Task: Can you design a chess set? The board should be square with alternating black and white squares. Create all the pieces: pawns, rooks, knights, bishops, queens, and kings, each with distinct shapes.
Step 2053:
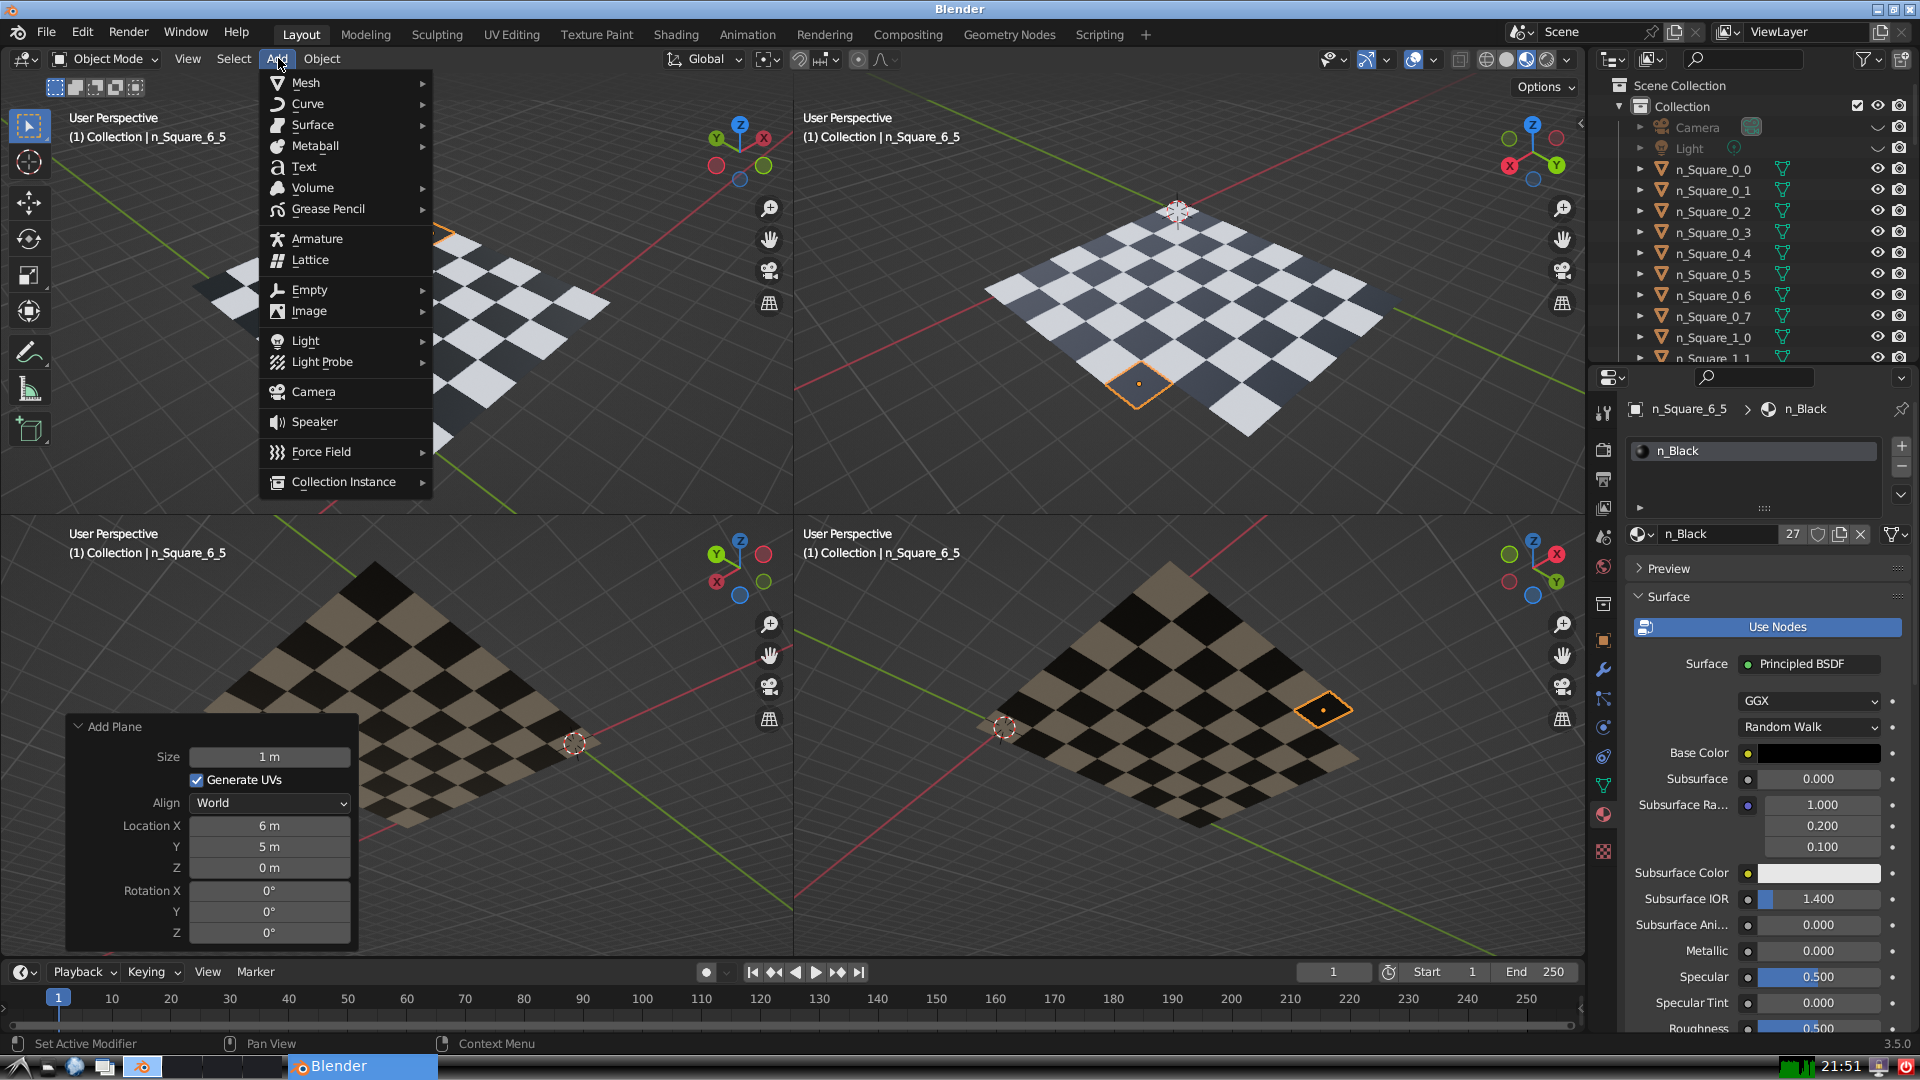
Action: {"mouse_move": [304, 82]}